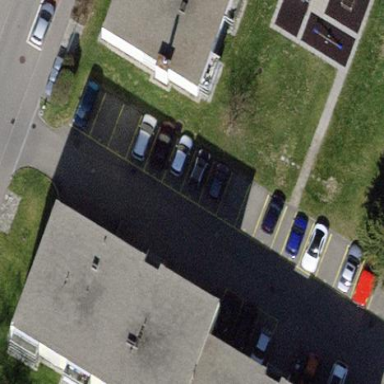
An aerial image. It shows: Parking area.